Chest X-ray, PA view. Patient: 54 years old, sex M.
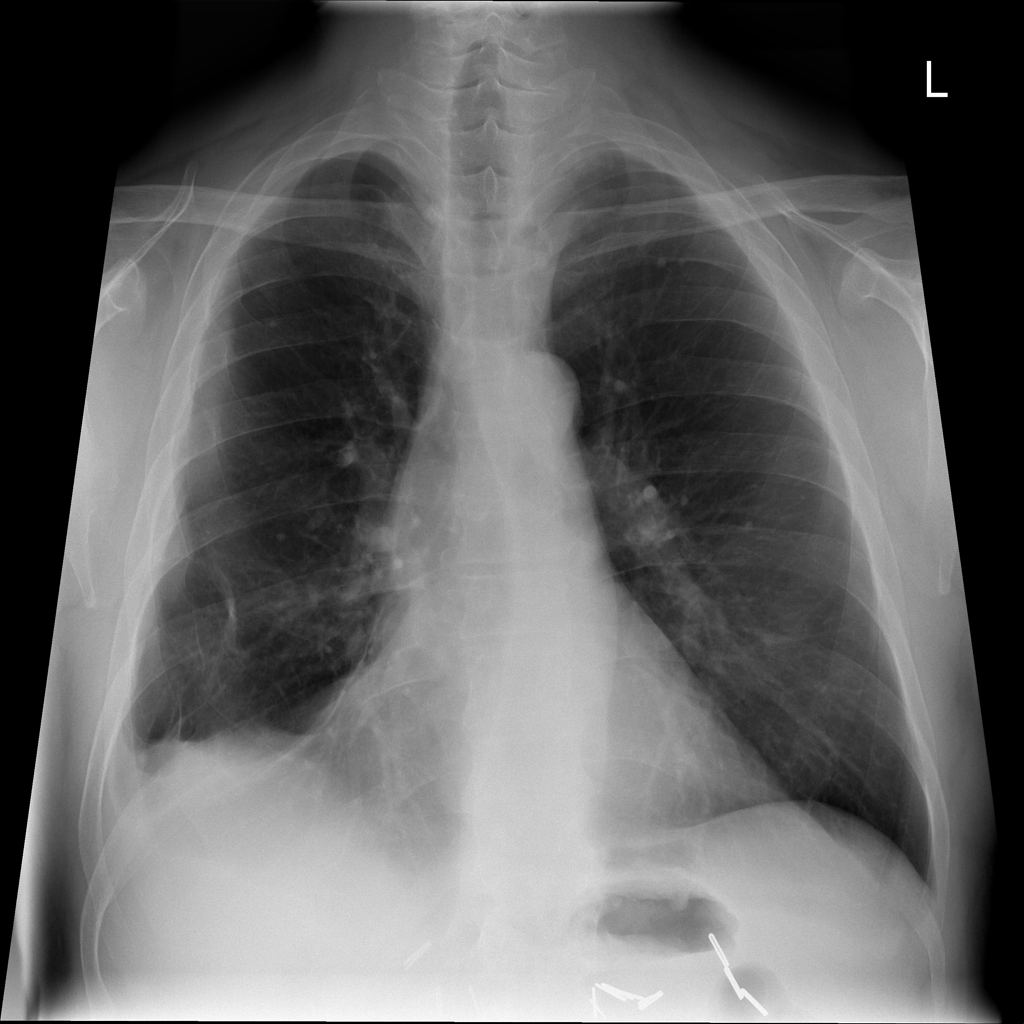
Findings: Pleural_Thickening, Pneumonia